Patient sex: M
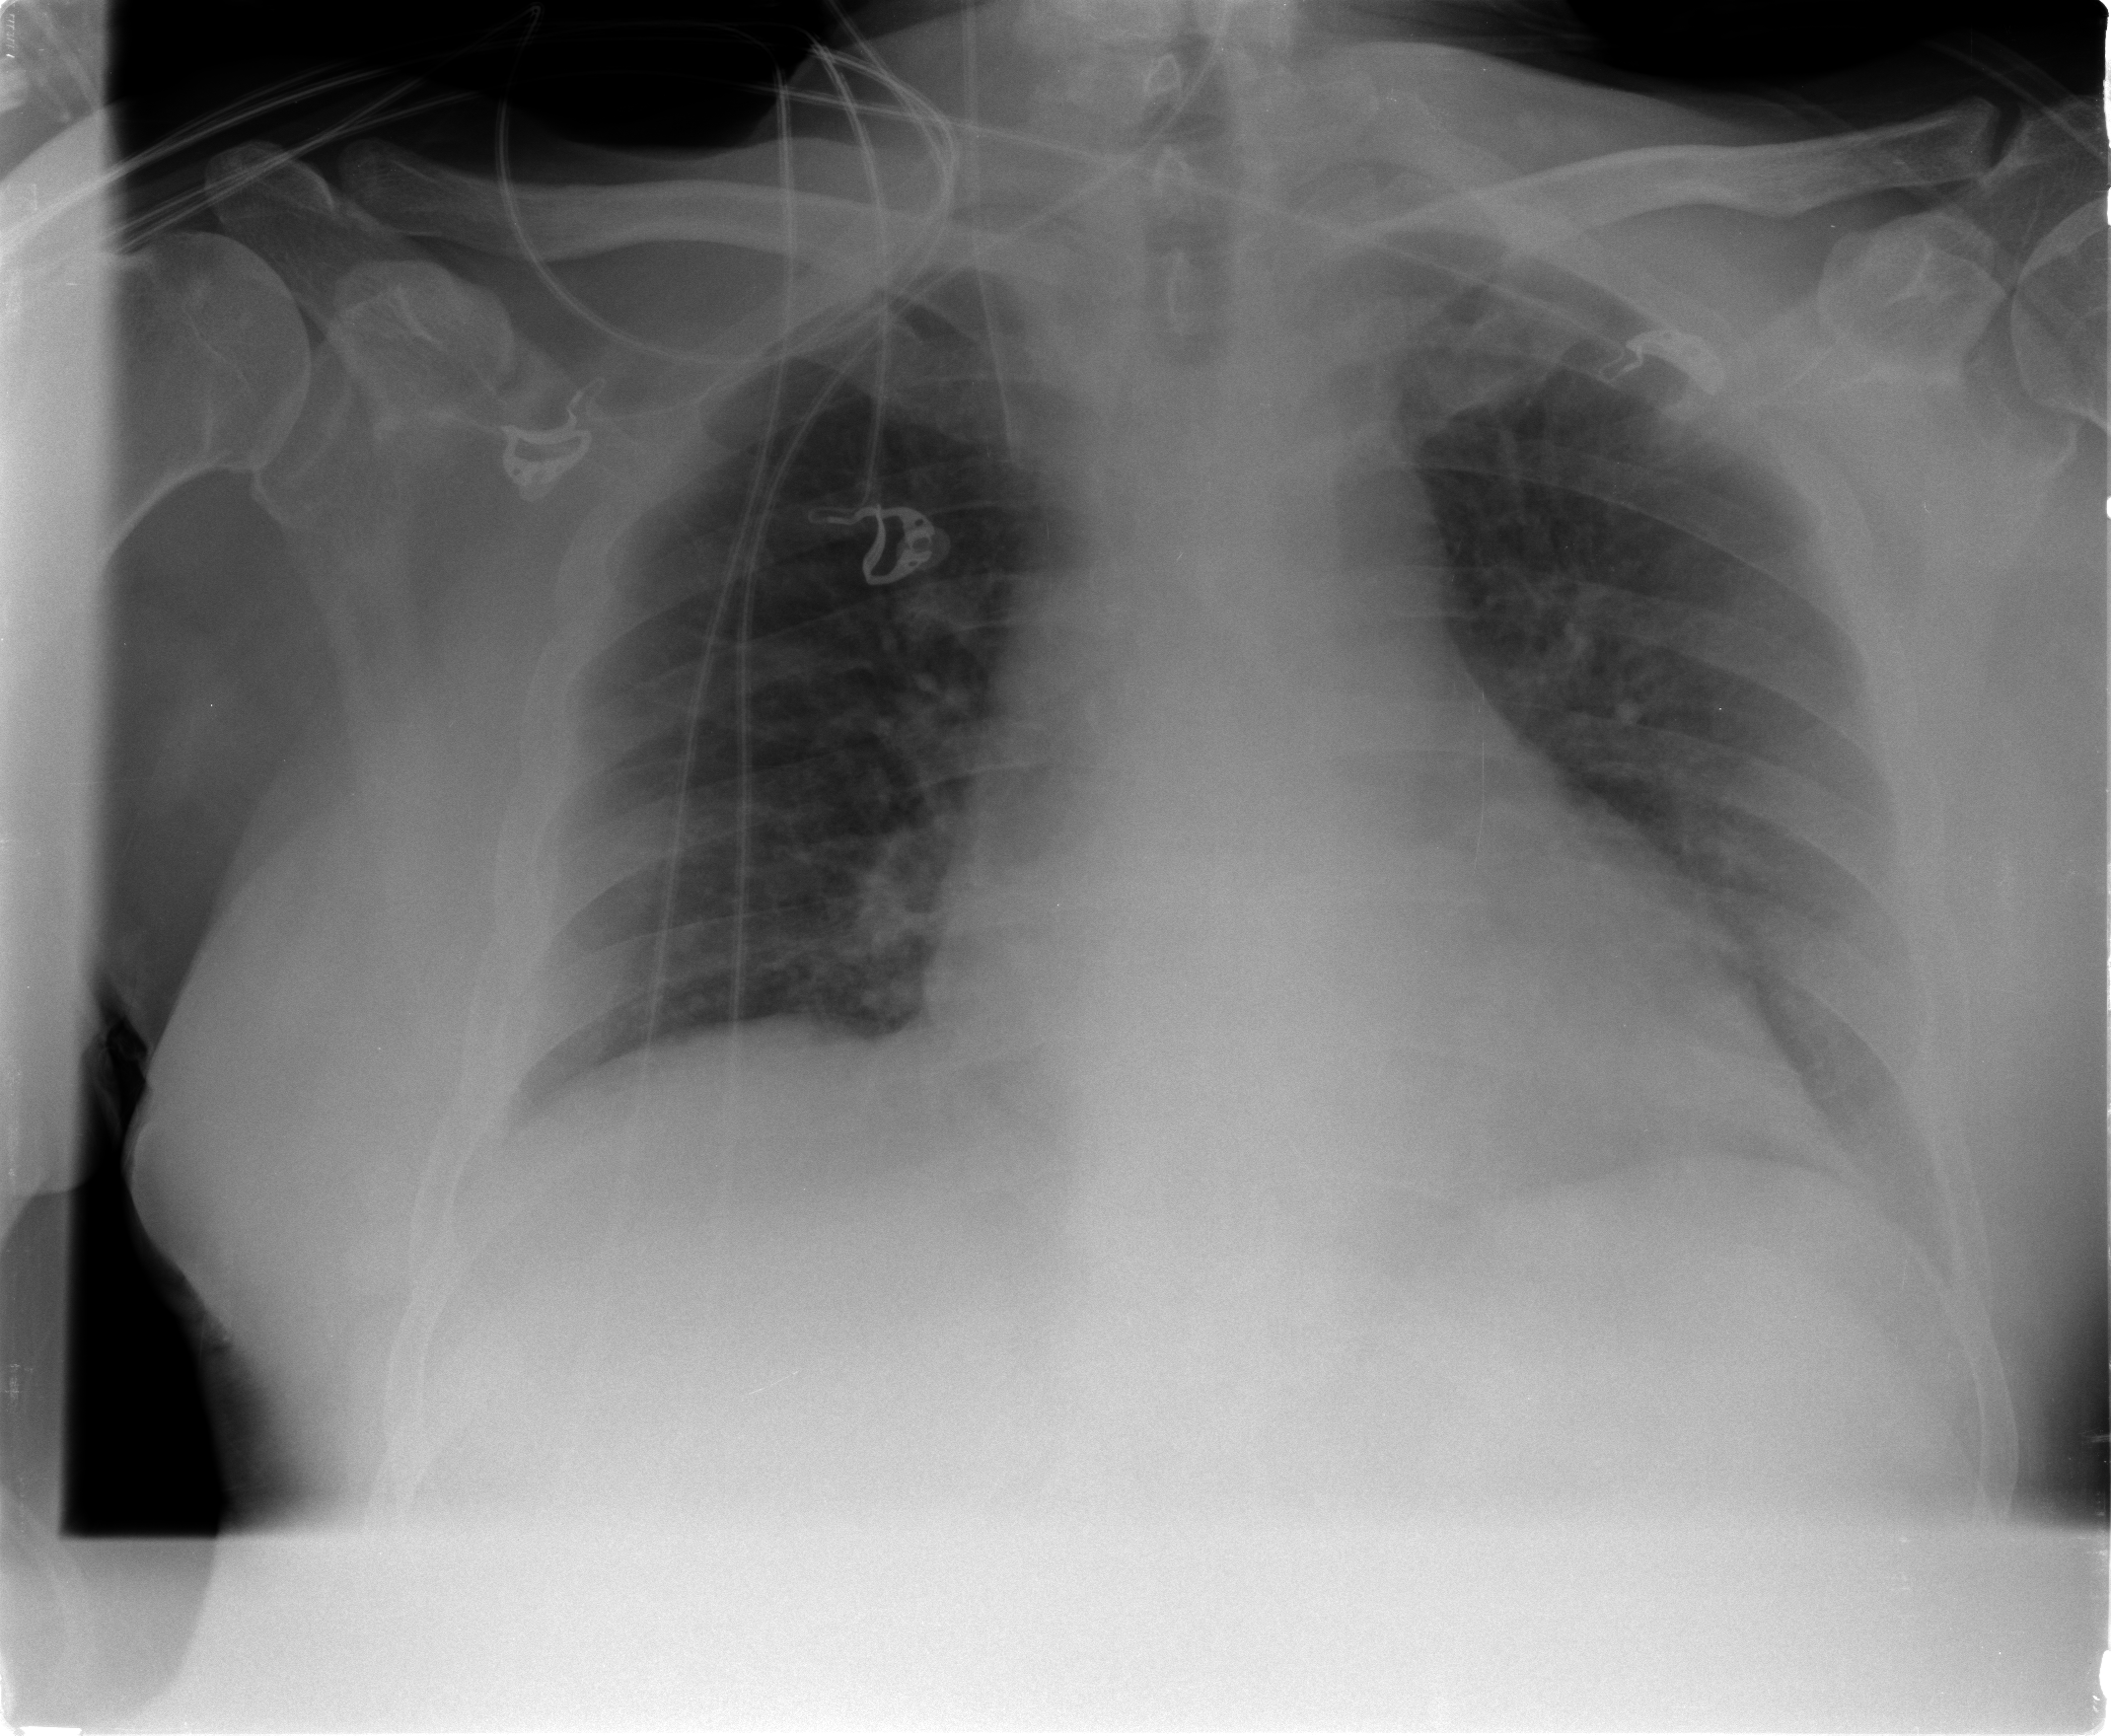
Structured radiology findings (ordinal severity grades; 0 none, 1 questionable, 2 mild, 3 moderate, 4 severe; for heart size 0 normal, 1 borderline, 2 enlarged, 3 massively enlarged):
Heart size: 1
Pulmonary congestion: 1
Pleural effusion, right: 0
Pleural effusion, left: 0
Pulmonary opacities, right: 0
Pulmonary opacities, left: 0
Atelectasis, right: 1
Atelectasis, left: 2